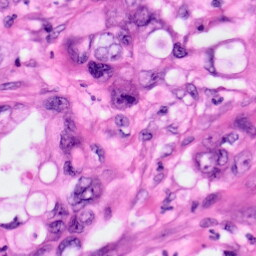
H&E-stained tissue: Pancreatic